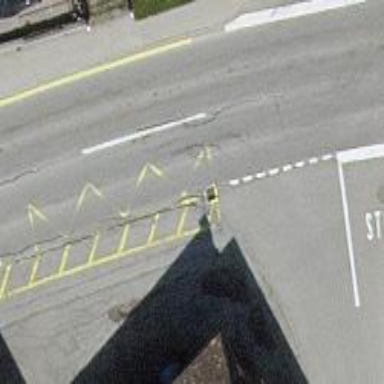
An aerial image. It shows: Bus stop with platform for public transport.